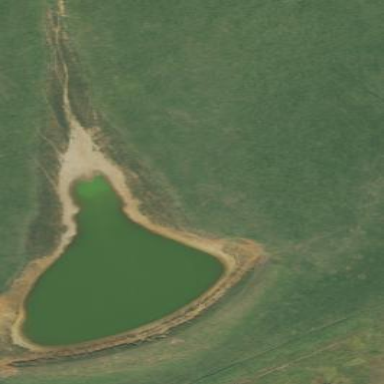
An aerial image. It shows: Natural reservoir of water.